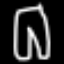
Label: pants